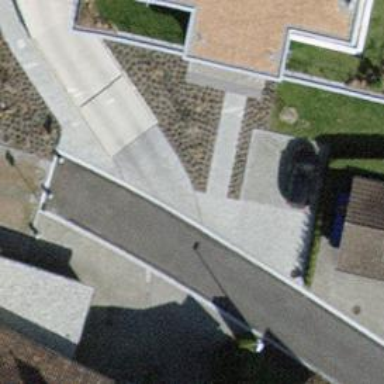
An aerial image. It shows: Smoothly paved residential road.